Question: How do I use the uiimagepickercontroller to let the user pick multiple images at once? Also how would I display a checkmark next to the preview images as the user selects them?
This photo I found online illustrates what I would like to do:

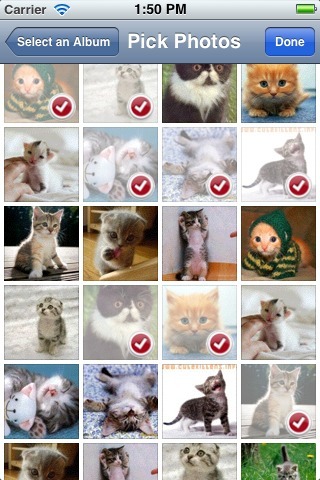
Answer: You can't do that with the UIImagePickerController. You could replicate the functionality of the UIImagePickerController though. Check out <URL>.